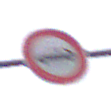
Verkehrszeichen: VerbotPersonenkraftwagen
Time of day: Midday
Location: Outdoor (Suburban)
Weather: Overcast
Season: NotSpecified
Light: Natural